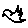
Label: bird